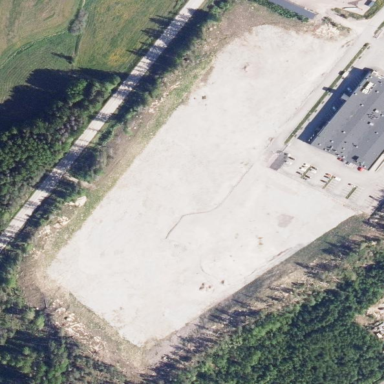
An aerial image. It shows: Brownfield site.